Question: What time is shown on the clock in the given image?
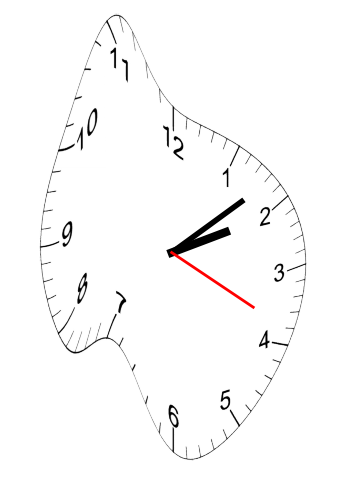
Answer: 02:08:19